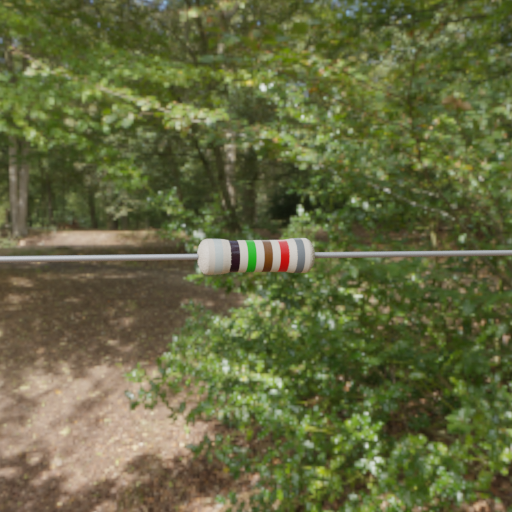
Resistor colour bands (in order): silver, black, green, brown, red, gray